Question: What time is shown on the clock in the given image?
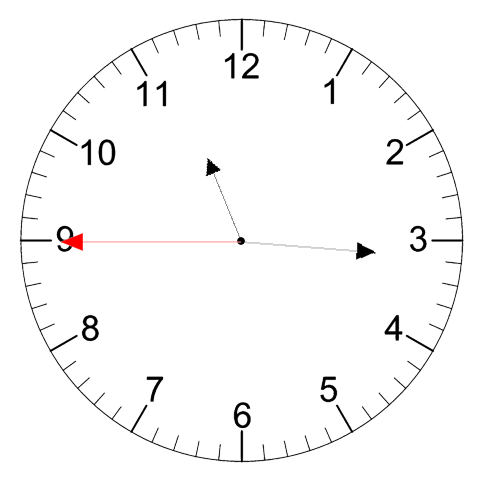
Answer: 11:15:45